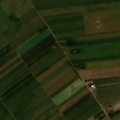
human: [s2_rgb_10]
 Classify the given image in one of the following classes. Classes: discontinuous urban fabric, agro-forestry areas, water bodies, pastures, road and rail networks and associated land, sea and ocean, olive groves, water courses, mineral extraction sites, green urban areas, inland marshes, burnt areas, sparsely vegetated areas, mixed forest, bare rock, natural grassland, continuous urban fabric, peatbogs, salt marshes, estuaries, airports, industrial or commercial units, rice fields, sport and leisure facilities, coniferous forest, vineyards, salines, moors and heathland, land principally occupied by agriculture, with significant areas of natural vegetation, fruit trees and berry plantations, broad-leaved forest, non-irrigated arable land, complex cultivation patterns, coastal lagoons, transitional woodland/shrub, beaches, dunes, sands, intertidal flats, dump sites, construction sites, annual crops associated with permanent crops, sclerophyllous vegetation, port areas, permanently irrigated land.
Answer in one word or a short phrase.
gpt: non-irrigated arable land